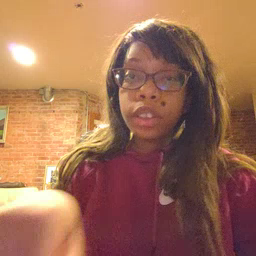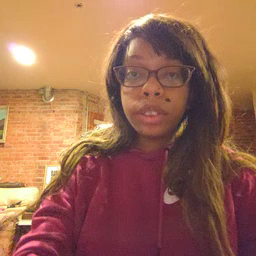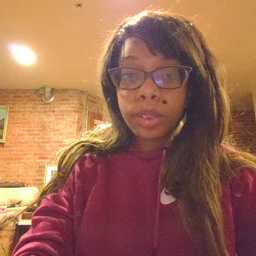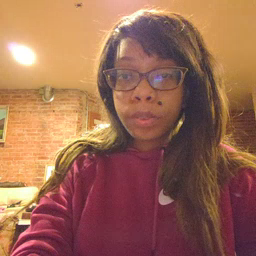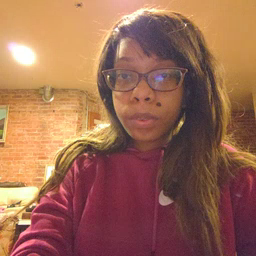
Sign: haveto